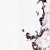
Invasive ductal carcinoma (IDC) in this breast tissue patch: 0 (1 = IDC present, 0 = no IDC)